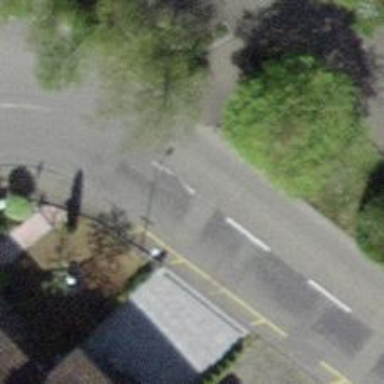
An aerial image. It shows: Residential road with asphalt surface. There are sidewalks on both sides of the road.